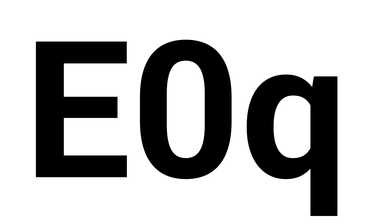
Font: Roboto_Bold